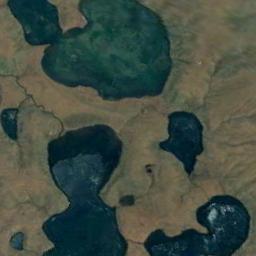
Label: lake